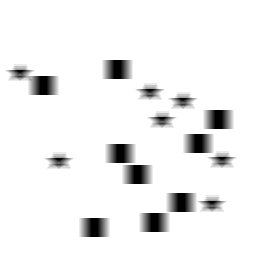
Squares: 9
Triangles: 0
Stars: 7
Total shapes: 16